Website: home-depot
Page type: billing-address
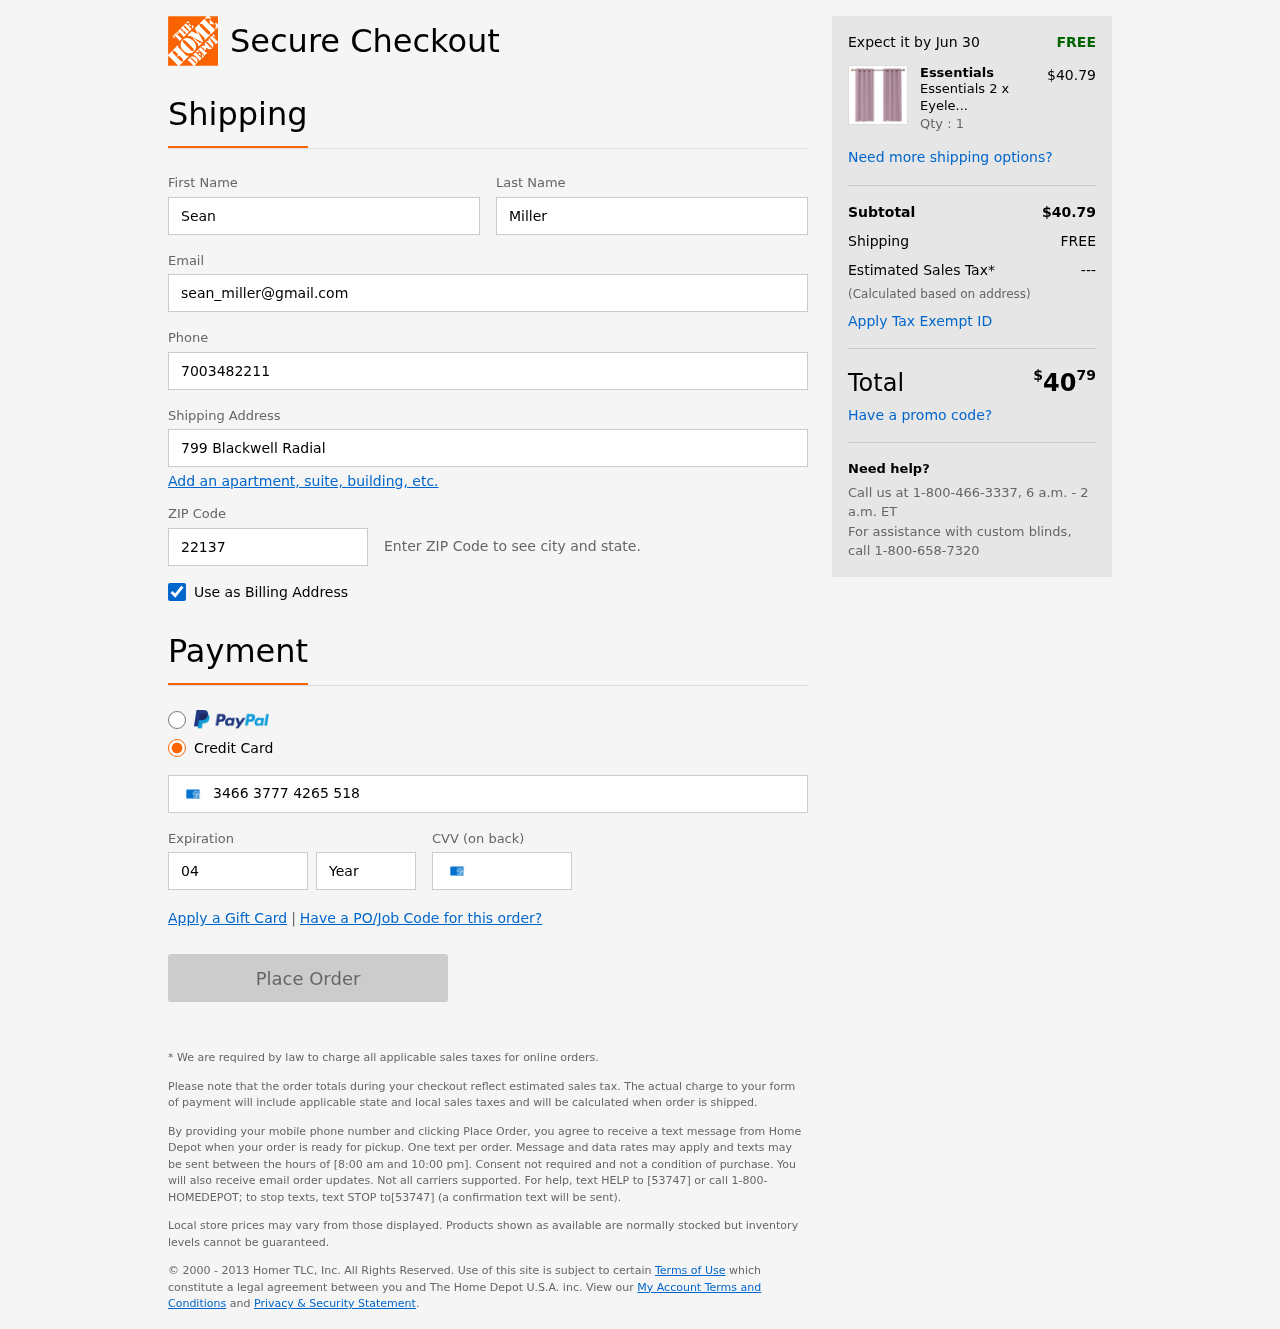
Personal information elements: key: PII_FIRSTNAME
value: Sean
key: PII_LASTNAME
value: Miller
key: PII_EMAIL
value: sean_miller@gmail.com
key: PII_PHONE
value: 7003482211
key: PII_STREET
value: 799 Blackwell Radial
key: PII_POSTCODE
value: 22137
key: PII_CARD_NUMBER
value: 3466 3777 4265 518
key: PII_CARD_EXPIRY_MONTH
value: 04
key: PII_CARD_CVV
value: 5374
Product elements: key: PRODUCT1_BRAND
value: Essentials
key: PRODUCT1_NAME
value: Essentials 2 x Eyelet Curtains
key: PRODUCT1_PRICE
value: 40.79
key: PRODUCT1_QUANTITY
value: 1
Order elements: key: ORDER_DELIVERY_DATE
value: Jun 30
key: ORDER_SUBTOTAL
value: $40.79
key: ORDER_SHIPPING_COST
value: FREE
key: ORDER_TAX
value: ---
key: ORDER_TOTAL2
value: $4079